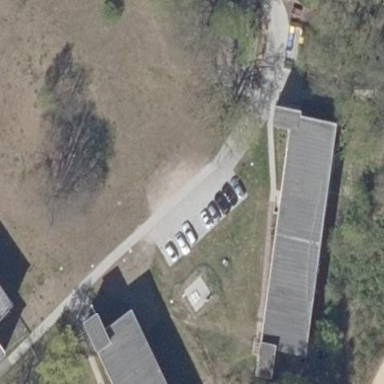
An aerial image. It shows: Parking area surfaced with paving stones.